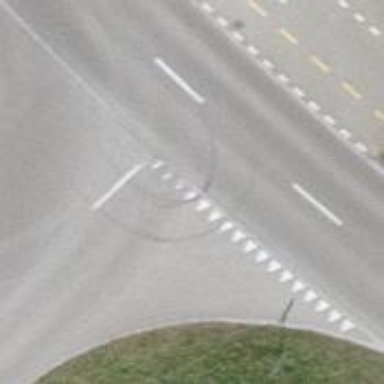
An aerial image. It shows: Road with "give way" sign.